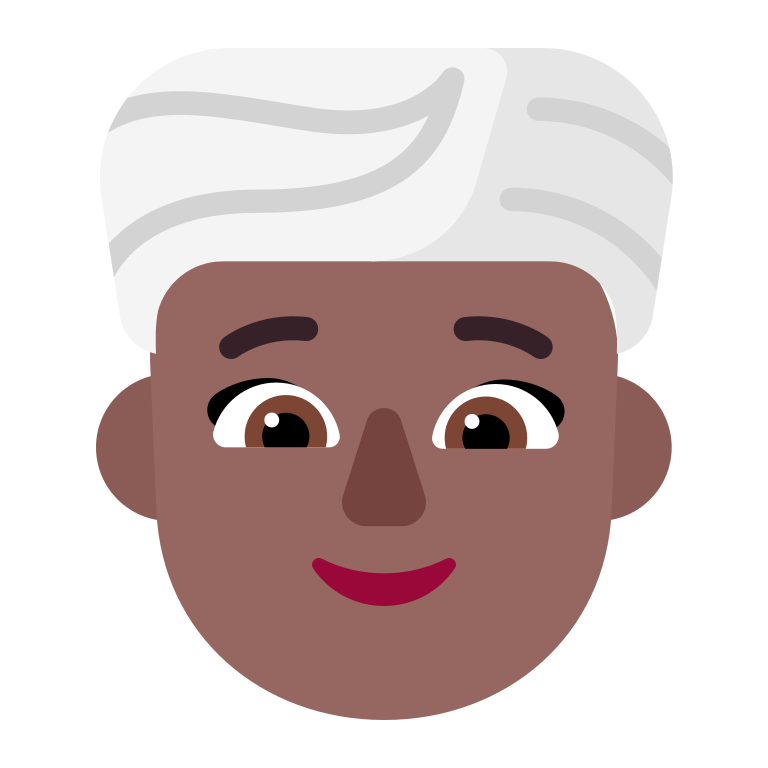
woman wearing turban flat  dark